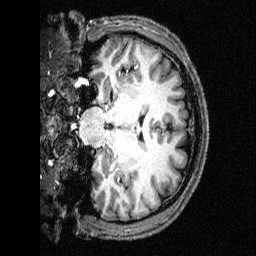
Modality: T1w
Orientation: coronal
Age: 30
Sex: male
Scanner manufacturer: siemens
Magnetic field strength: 3 T
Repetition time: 2.5 s
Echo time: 0.00393 s